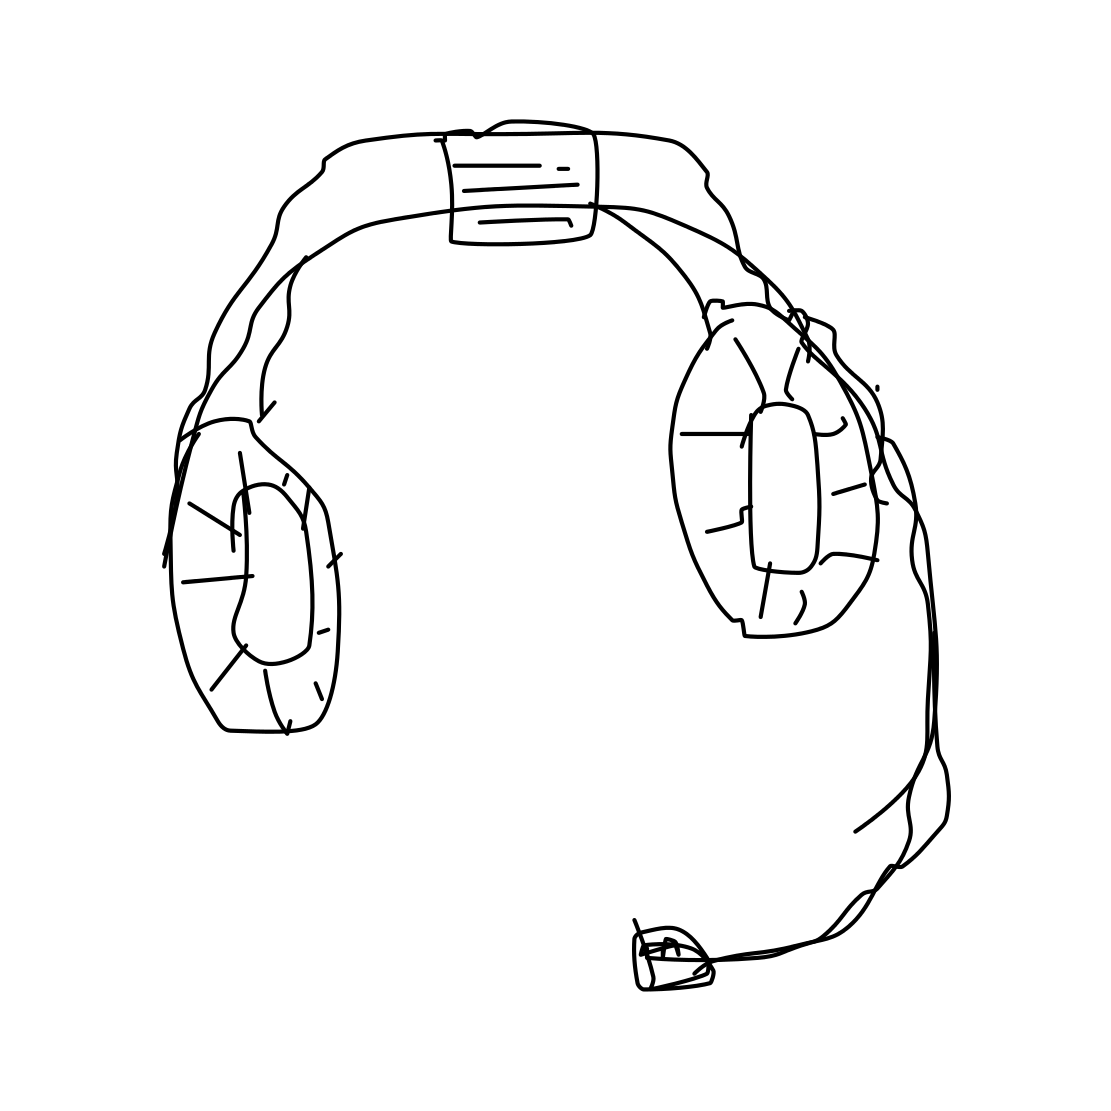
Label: head-phones